Chest X-ray. View position: PA
Patient age: 60
Patient sex: F
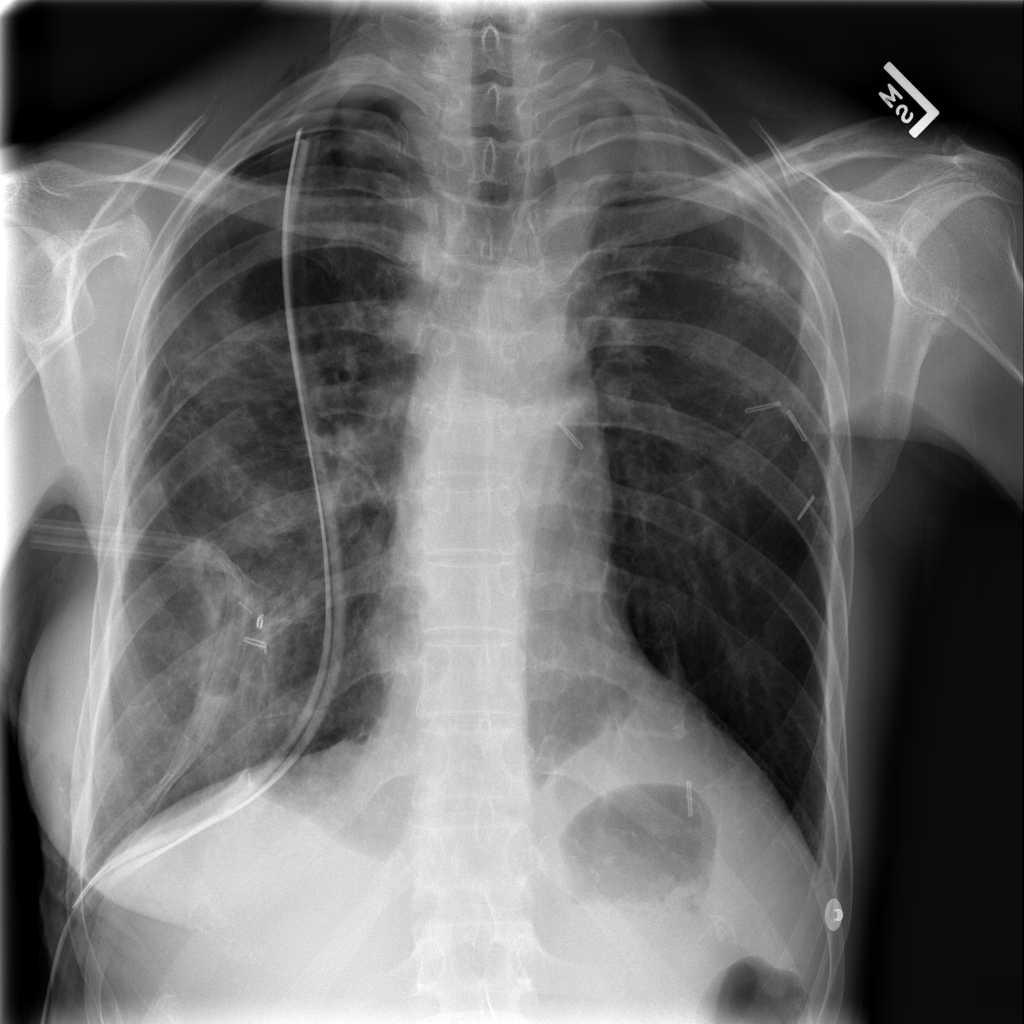
Finding: Pneumothorax